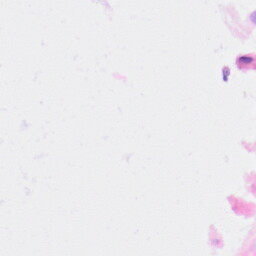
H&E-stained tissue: Kidney